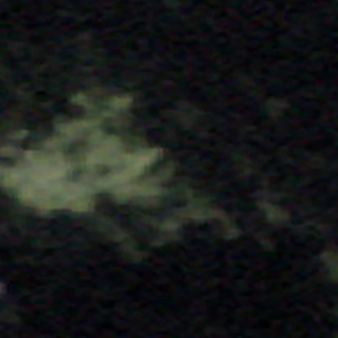
Label: other